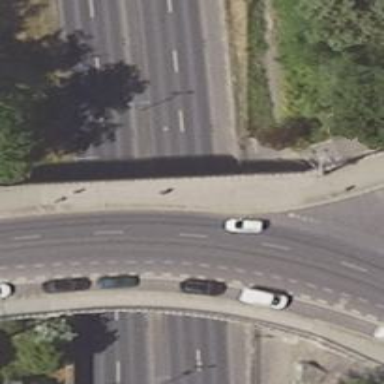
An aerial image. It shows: Tram bridge with contact lines for electrification.